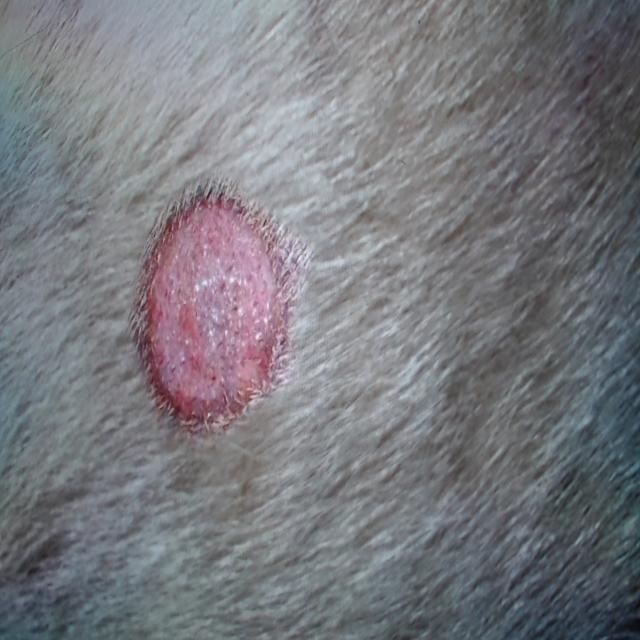
Canine ringworm (Dermatophytosis) — fungal infection caused by Microsporum or Trichophyton. Presents with circular alopecia, scaling, crusting, and broken hairs.